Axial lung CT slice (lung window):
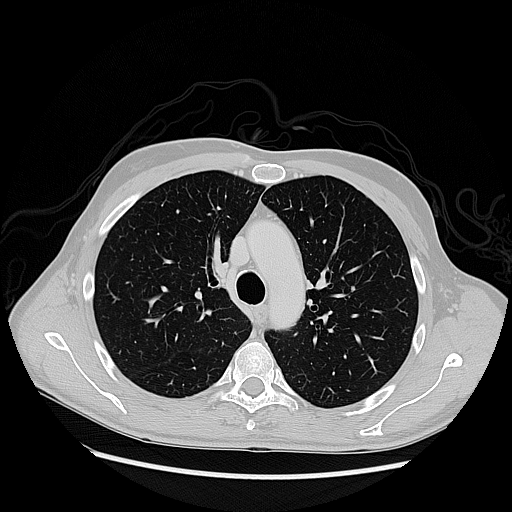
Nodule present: no